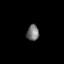
Tissue: prostate
Cell type: B cells
Senescence score: 0.7518
Nuclear area (px): 190
Mean DAPI intensity: 116.711